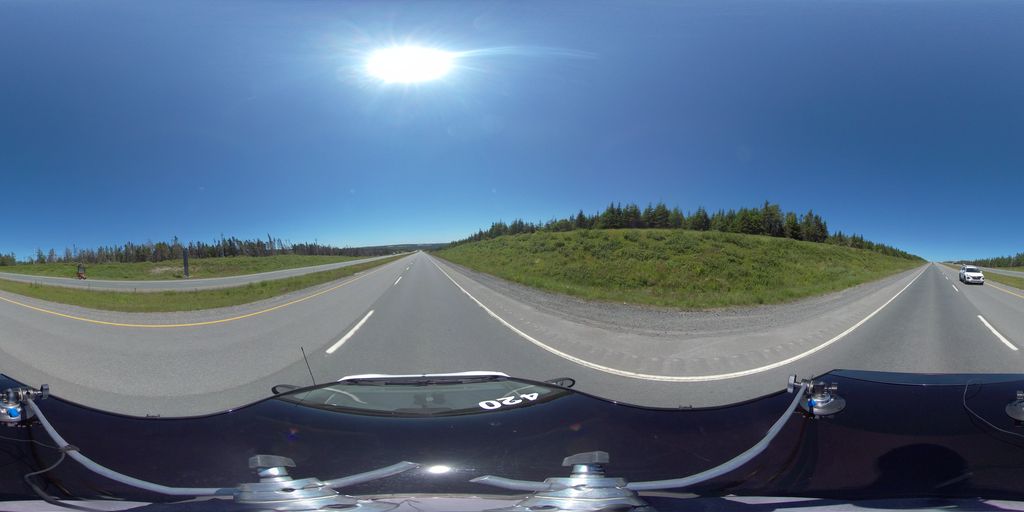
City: st_johns